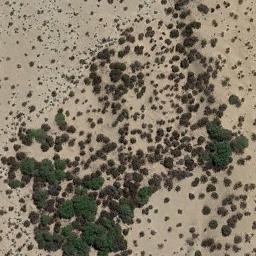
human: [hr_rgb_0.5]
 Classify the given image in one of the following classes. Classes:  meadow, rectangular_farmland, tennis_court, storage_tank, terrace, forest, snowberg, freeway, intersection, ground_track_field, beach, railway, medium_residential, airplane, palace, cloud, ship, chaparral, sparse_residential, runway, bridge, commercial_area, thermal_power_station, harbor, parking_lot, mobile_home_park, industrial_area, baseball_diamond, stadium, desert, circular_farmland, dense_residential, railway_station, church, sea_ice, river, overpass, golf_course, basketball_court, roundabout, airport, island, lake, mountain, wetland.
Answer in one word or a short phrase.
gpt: chaparral